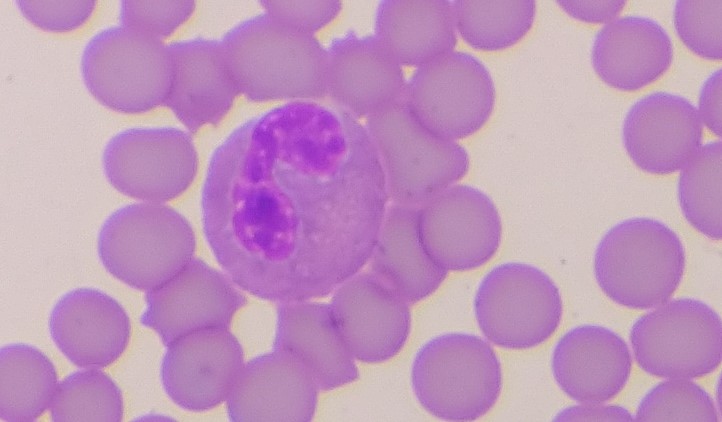
White blood cell type: Eosinophil